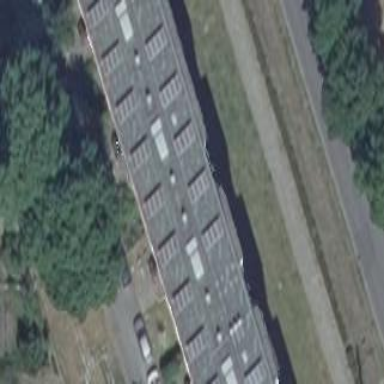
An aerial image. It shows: Flat-roofed residential building.